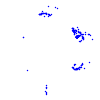
Particle: pion